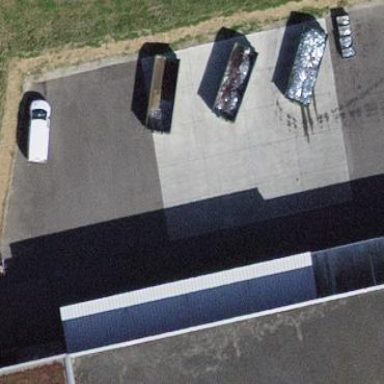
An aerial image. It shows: Parking space designated for trailers.